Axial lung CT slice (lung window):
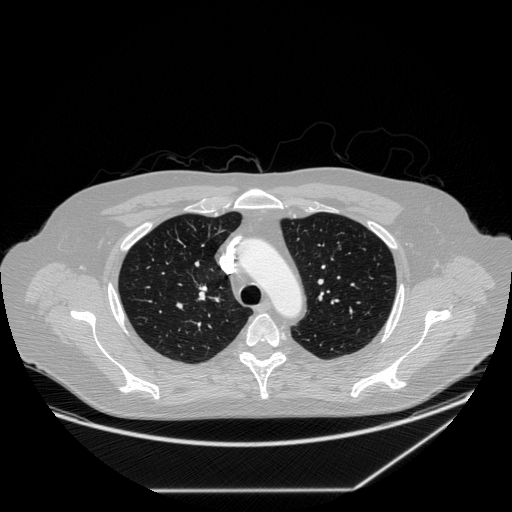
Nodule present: yes
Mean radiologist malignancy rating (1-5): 2